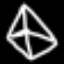
Label: diamond